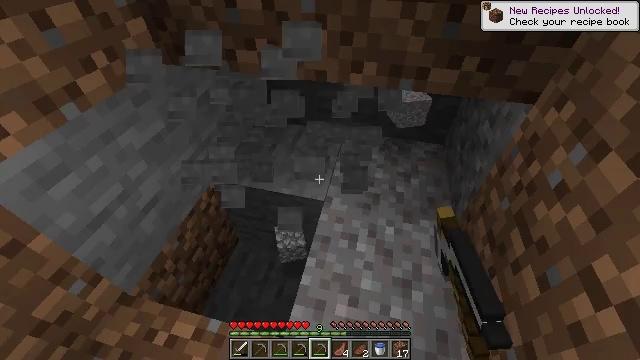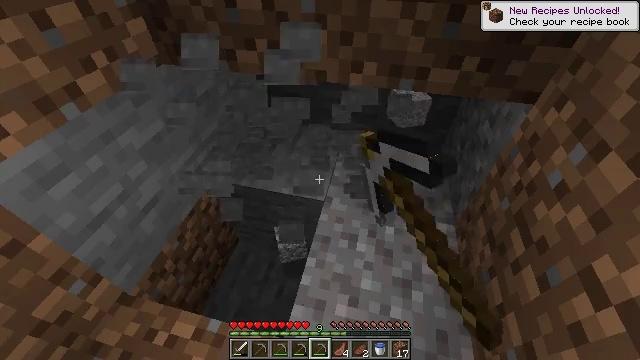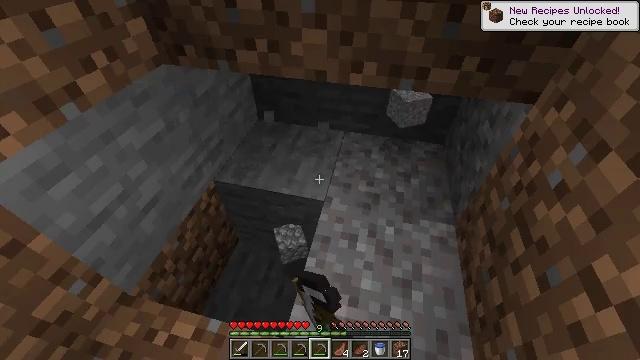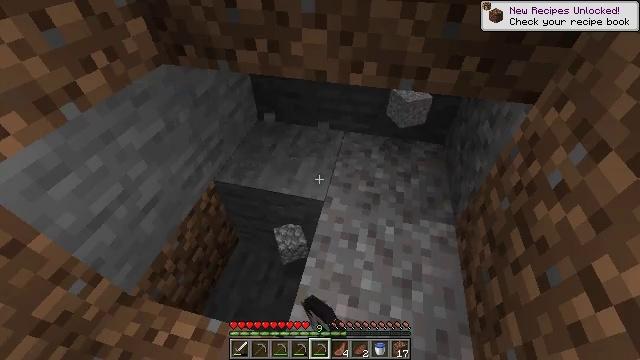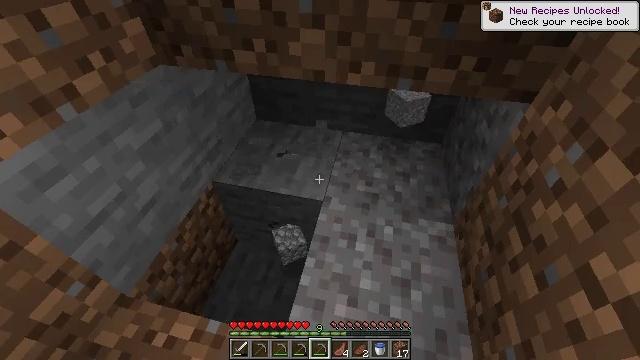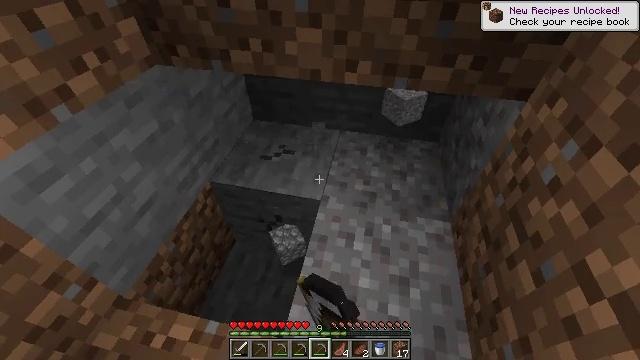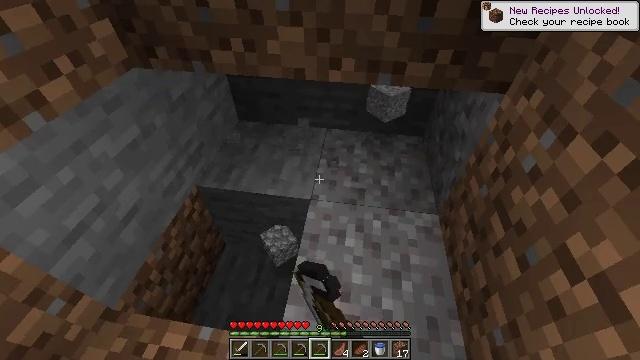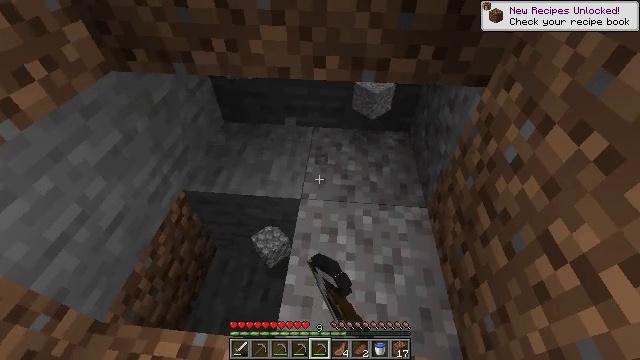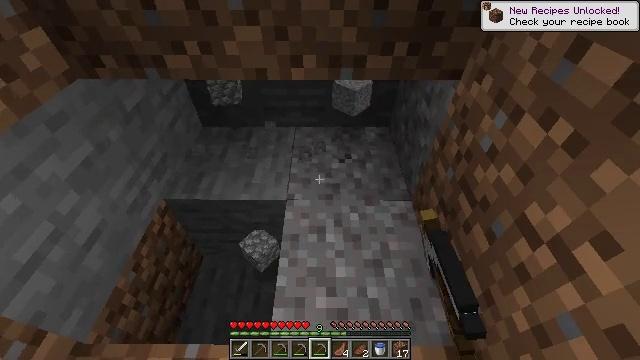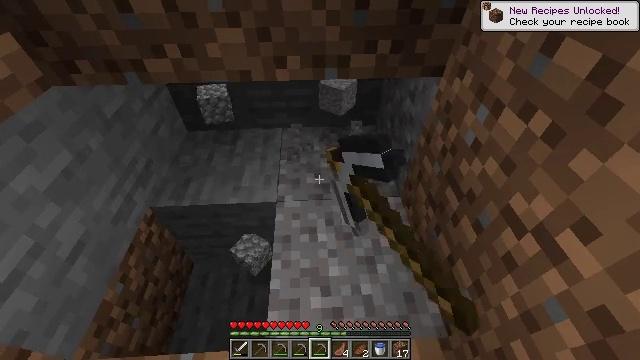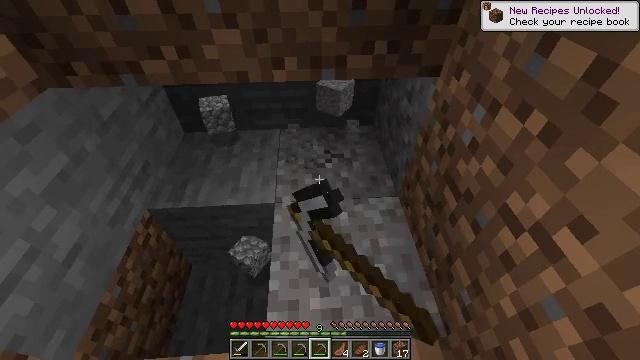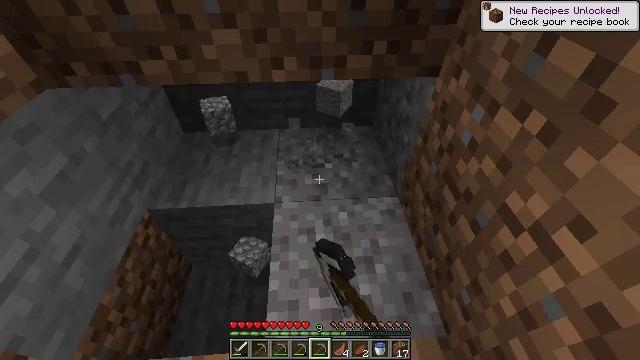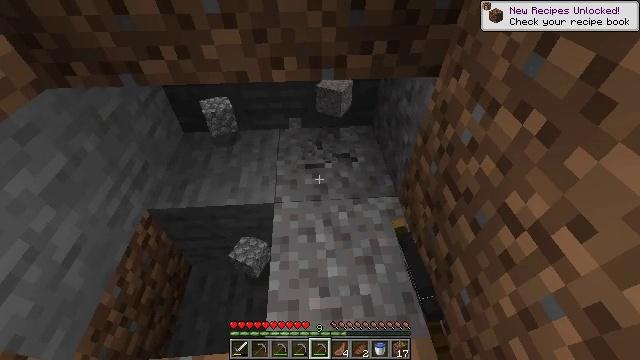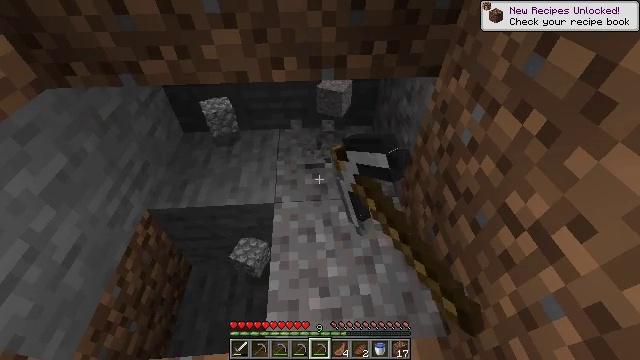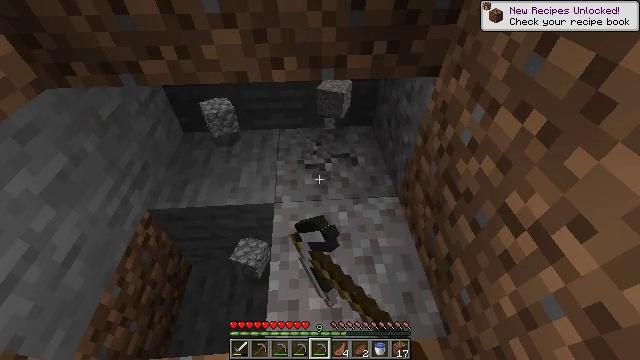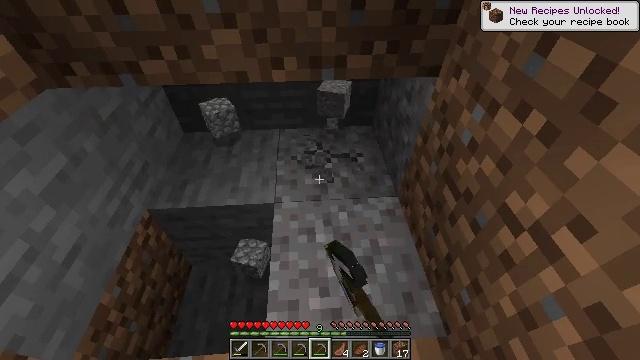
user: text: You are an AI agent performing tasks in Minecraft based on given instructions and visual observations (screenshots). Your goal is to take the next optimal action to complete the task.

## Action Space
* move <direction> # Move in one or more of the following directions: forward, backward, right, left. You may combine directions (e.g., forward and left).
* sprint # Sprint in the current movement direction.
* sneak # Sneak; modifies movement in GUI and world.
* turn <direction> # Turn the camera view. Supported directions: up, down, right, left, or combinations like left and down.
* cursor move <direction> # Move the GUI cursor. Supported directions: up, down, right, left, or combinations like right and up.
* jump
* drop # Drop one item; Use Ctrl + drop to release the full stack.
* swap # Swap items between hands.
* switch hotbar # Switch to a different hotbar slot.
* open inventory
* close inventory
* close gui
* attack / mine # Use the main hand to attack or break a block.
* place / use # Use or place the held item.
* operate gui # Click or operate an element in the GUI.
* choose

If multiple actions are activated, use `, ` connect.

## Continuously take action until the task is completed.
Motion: motion action
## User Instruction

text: Mine gravel from the ground.
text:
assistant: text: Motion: attack / mine
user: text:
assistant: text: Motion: attack / mine
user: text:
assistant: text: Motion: attack / mine
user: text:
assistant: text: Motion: attack / mine
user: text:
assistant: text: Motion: attack / mine
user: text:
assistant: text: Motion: turn right, attack / mine
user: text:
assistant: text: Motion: turn right, attack / mine
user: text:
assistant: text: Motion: turn right, attack / mine
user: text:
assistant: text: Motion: turn right, attack / mine
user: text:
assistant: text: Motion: attack / mine
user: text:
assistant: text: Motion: attack / mine
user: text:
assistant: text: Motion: attack / mine
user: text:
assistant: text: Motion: attack / mine
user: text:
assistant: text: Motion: attack / mine
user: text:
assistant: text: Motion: attack / mine
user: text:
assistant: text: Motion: attack / mine
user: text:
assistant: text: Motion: attack / mine
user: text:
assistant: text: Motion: attack / mine
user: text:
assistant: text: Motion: attack / mine
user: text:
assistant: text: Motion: attack / mine
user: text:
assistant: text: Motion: attack / mine
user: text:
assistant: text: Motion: attack / mine
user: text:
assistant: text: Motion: attack / mine
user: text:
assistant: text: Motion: attack / mine
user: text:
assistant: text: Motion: turn left, attack / mine
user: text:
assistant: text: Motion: turn left, attack / mine
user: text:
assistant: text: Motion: turn left, attack / mine
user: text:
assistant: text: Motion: turn left, attack / mine
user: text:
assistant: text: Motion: attack / mine